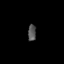
Tissue: skin
Cell type: Epithelial cells
Senescence score: 0.2739
Nuclear area (px): 129
Mean DAPI intensity: 86.054